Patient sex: M
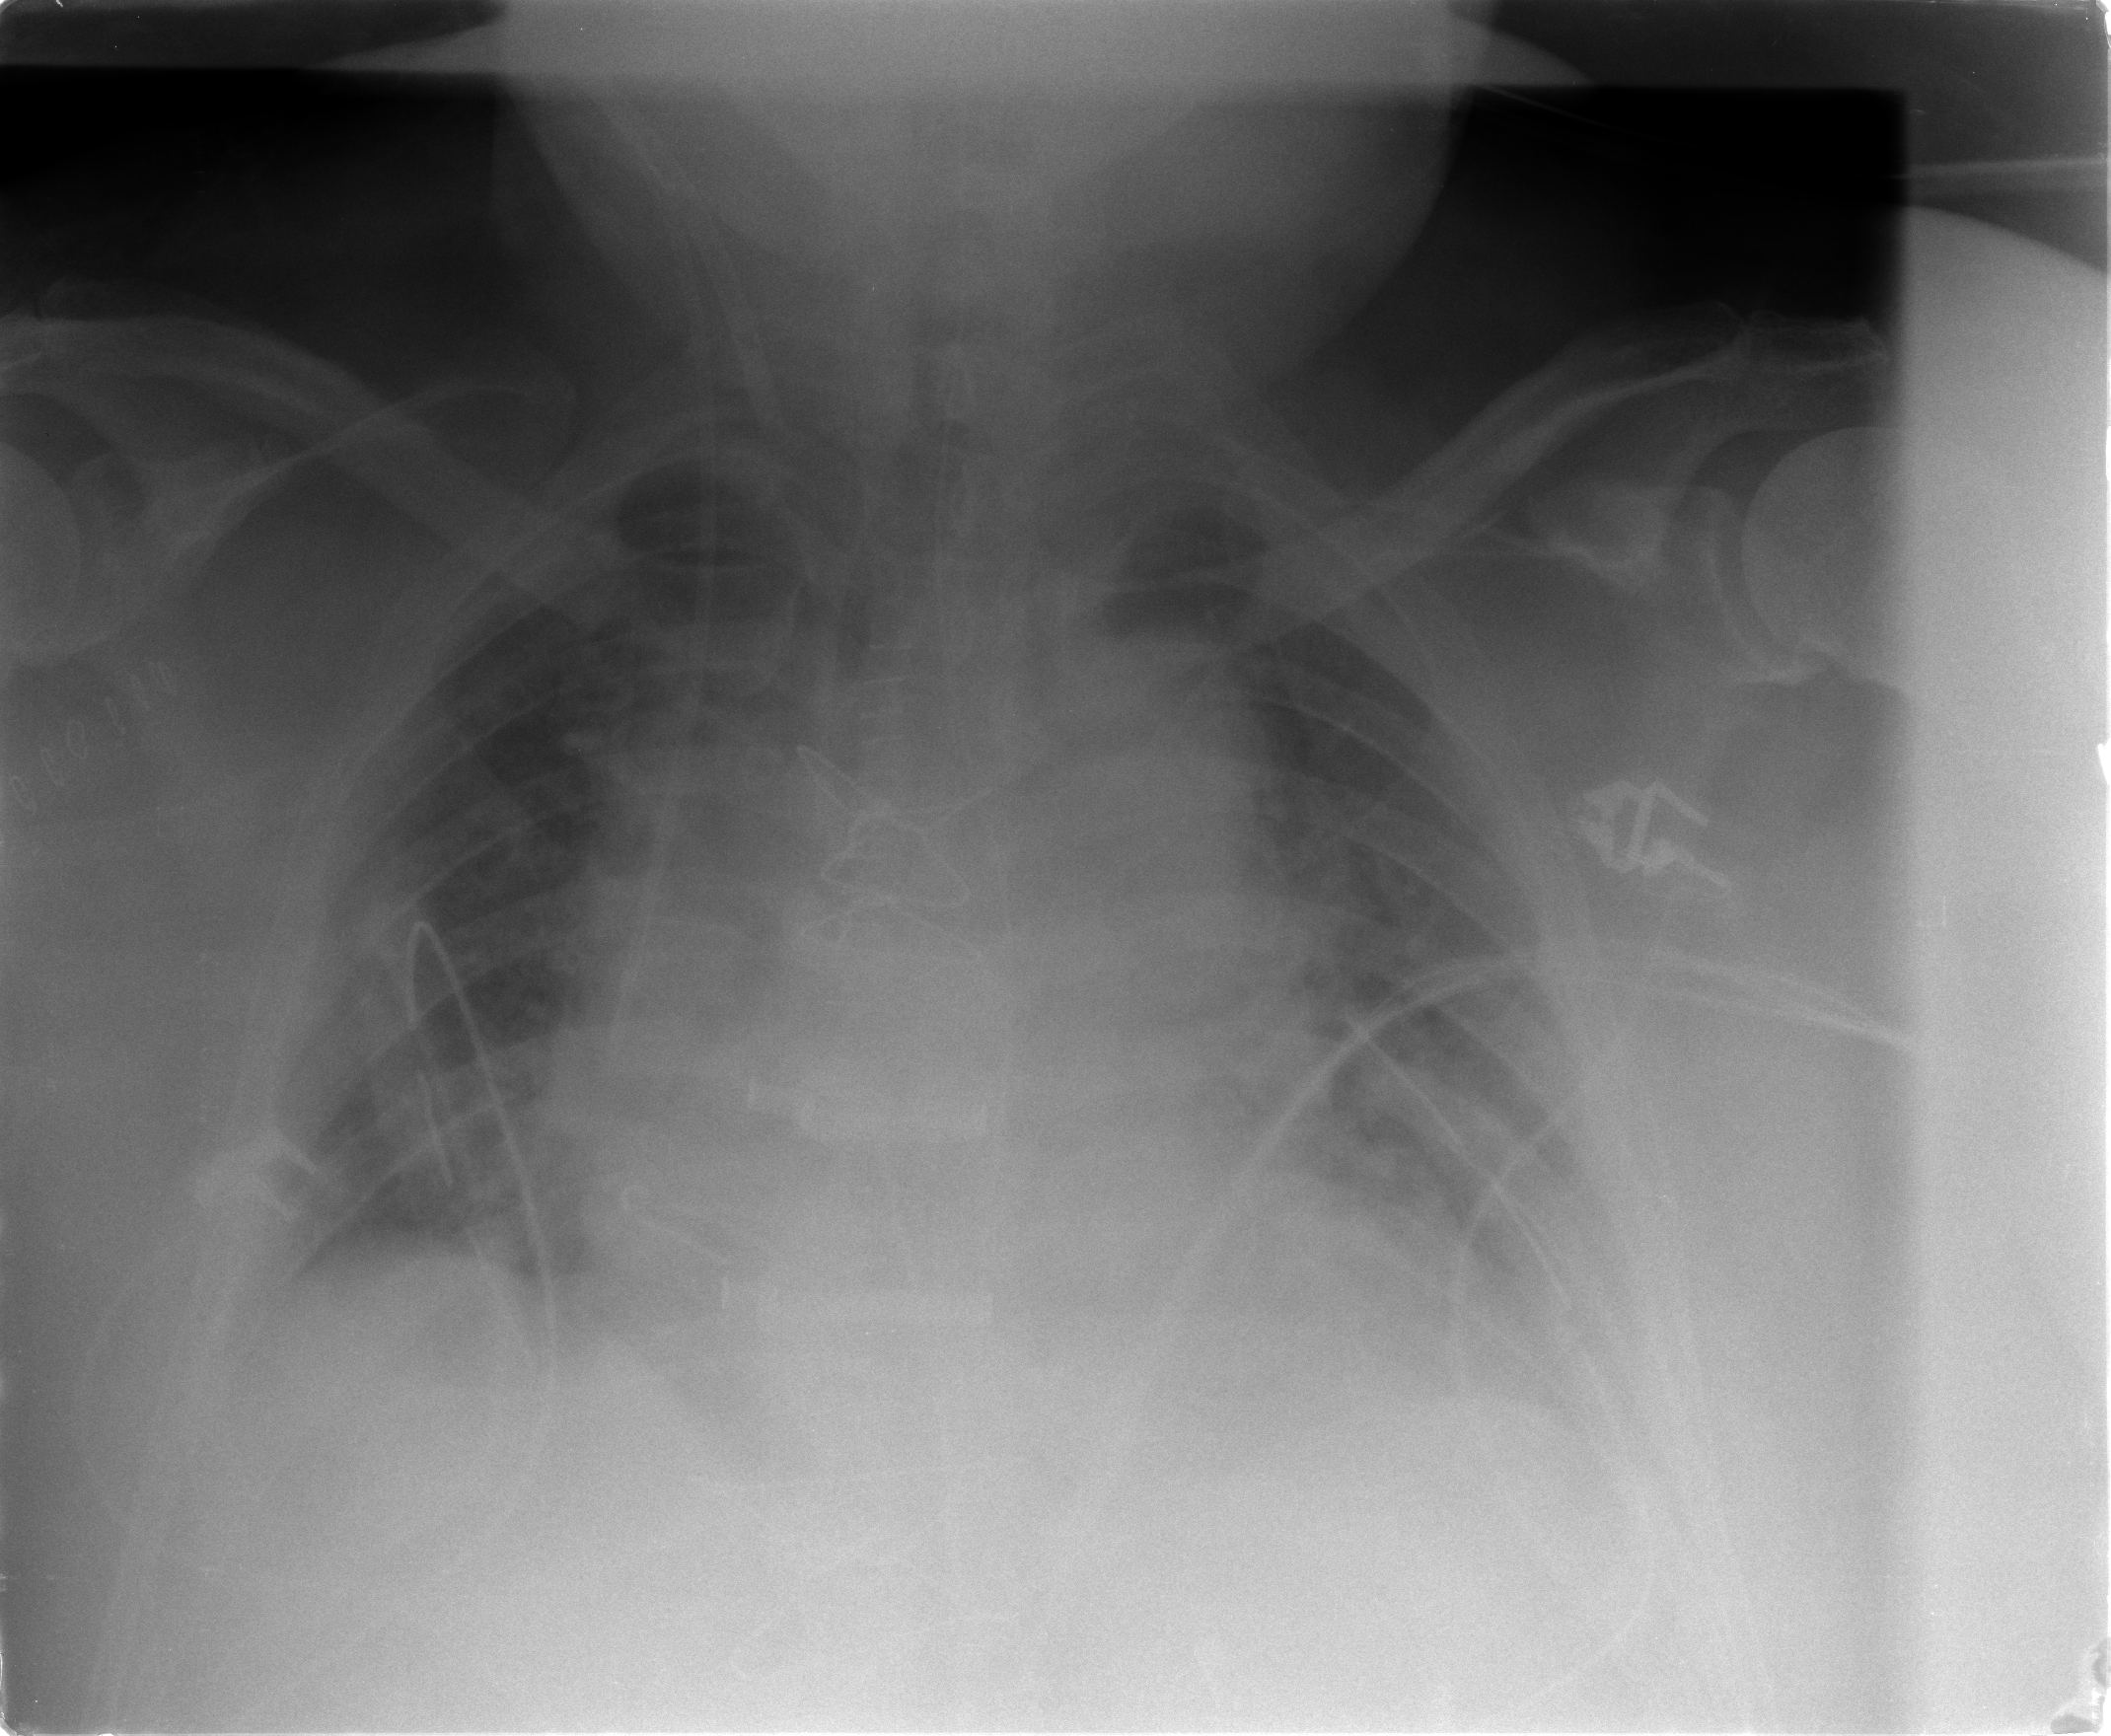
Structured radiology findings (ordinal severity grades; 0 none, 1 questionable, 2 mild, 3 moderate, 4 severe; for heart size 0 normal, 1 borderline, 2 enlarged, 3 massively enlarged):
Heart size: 2
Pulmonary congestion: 2
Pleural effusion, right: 2
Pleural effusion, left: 2
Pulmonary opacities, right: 0
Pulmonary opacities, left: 0
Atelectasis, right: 2
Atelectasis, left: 2